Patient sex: F
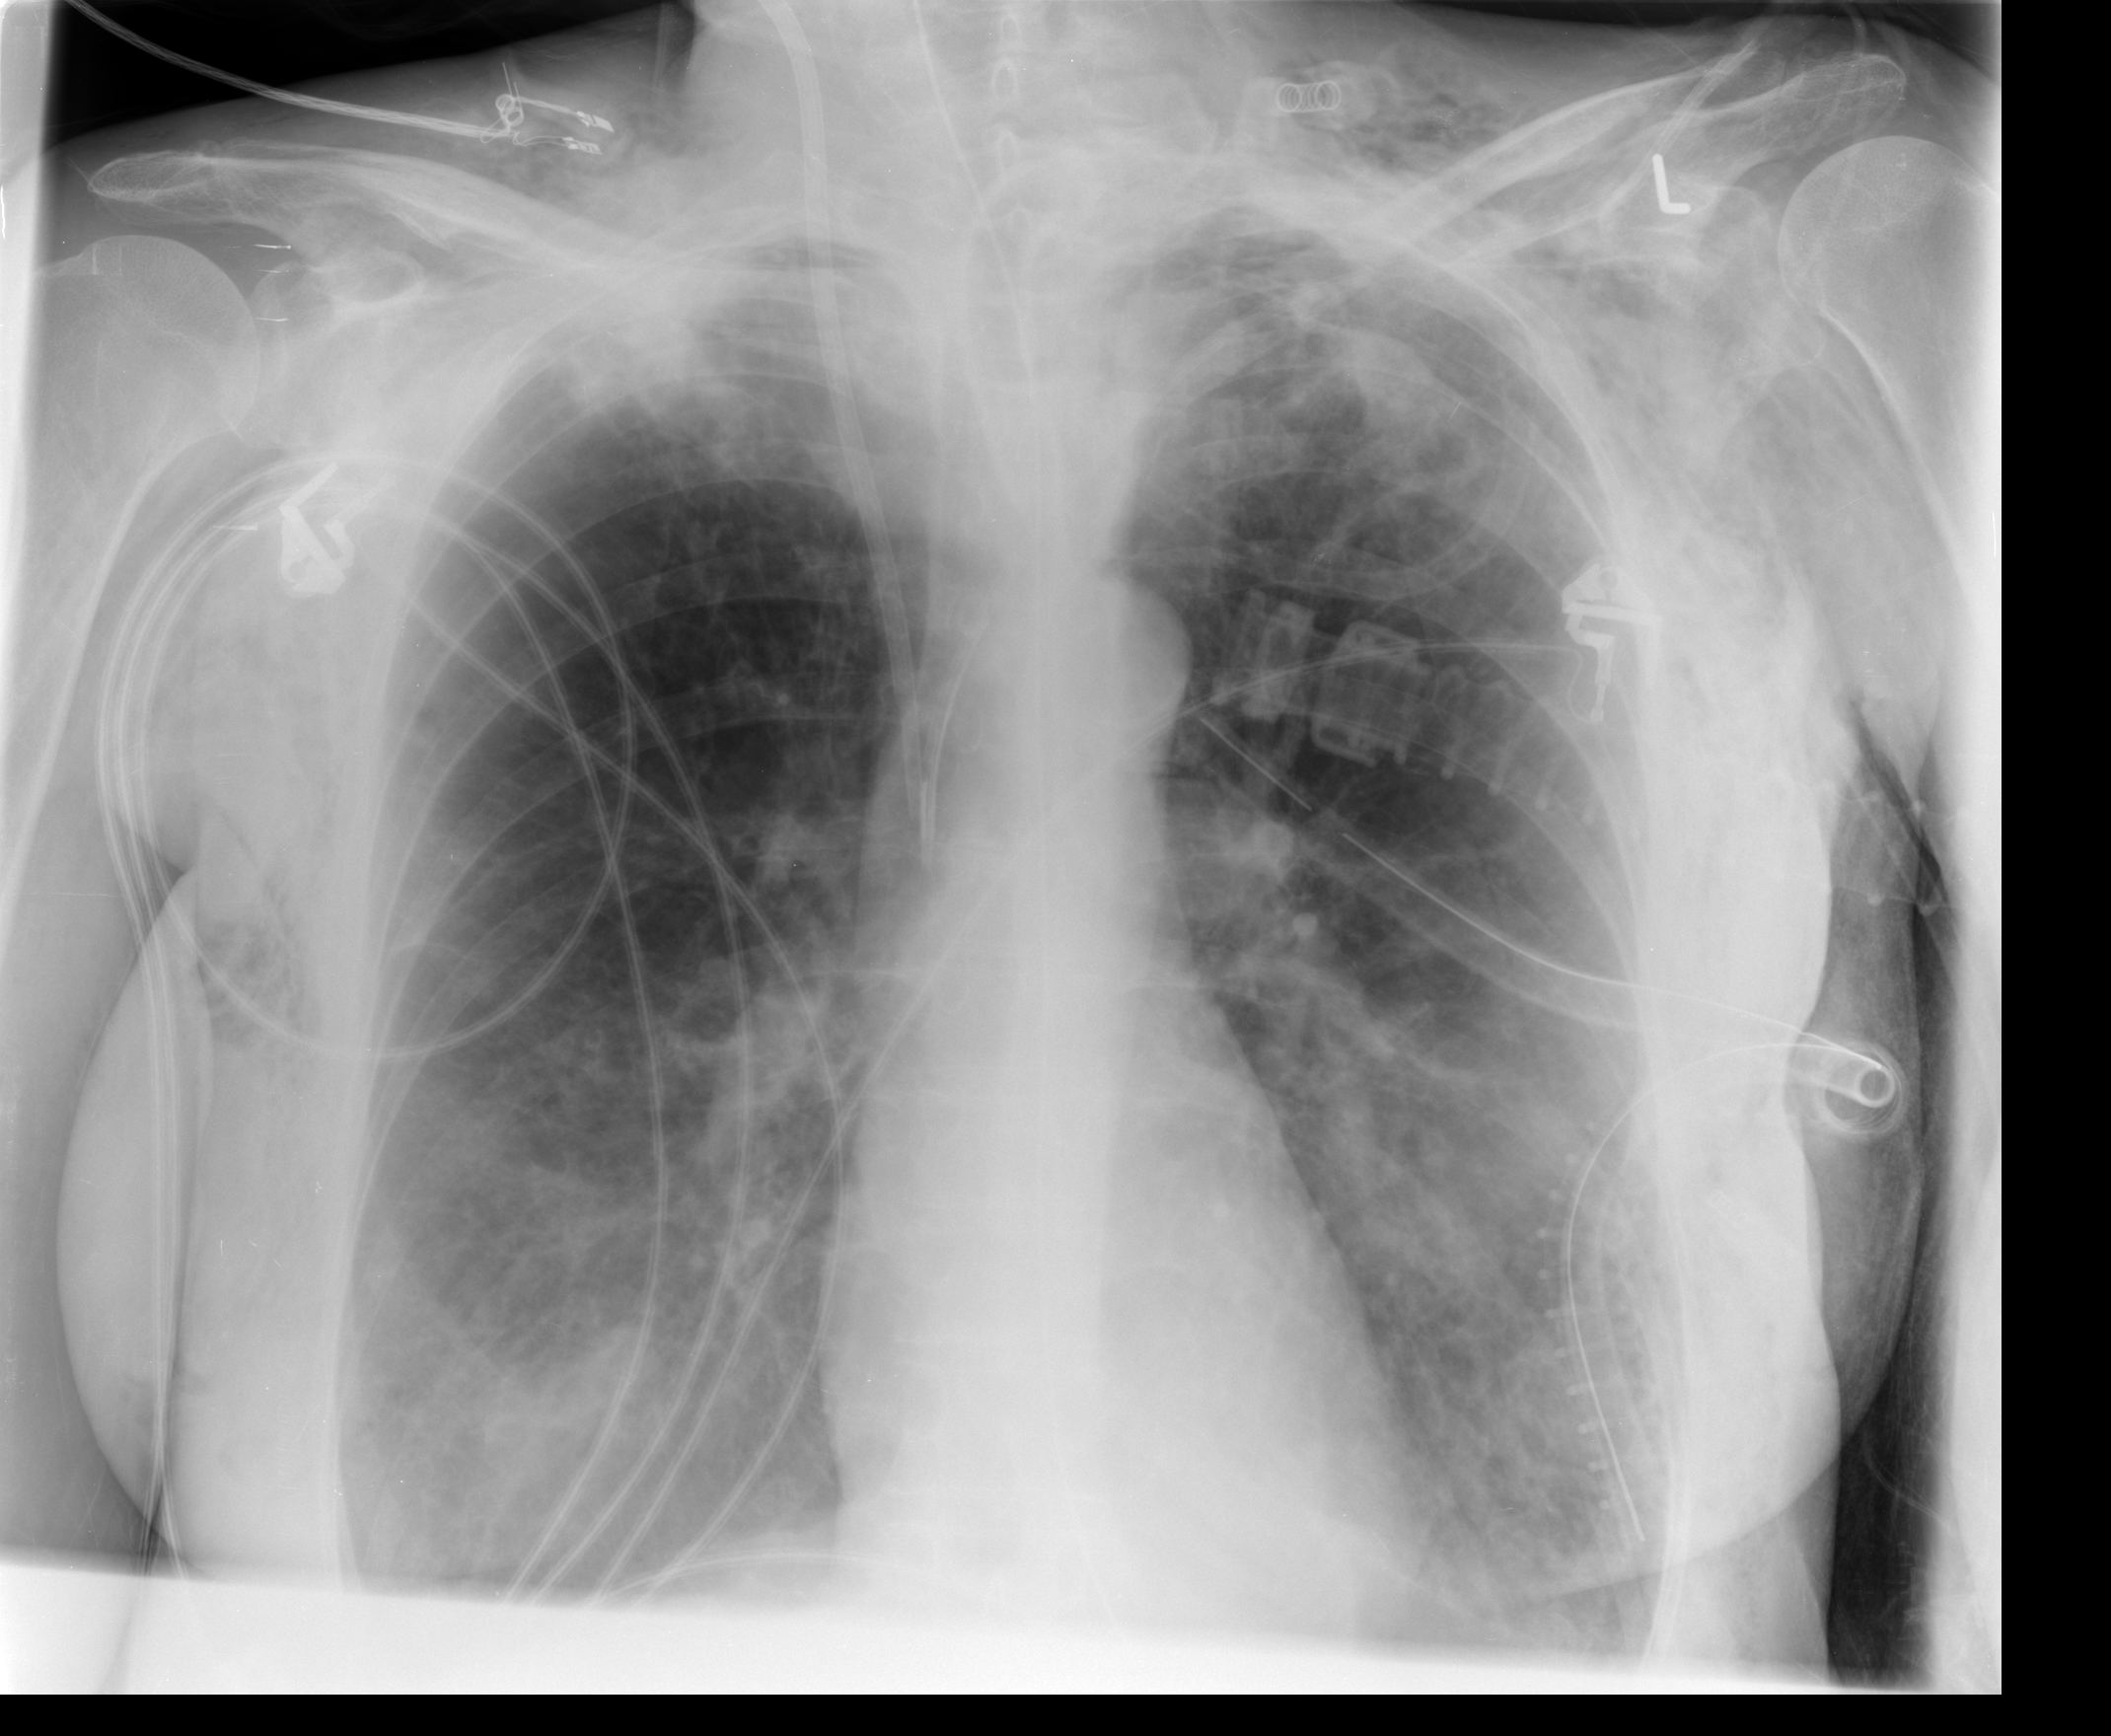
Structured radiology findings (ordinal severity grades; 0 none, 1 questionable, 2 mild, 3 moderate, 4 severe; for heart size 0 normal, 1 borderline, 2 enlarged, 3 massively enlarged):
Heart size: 0
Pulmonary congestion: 0
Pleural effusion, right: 2
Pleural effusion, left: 1
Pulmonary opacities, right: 2
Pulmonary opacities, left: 2
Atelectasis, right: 2
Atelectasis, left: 2